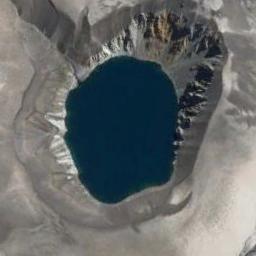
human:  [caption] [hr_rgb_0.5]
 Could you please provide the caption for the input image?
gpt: The nearly circular blue lake is surrounded by yellow-brown mountains .

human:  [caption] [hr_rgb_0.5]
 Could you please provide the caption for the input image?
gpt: The ground is rough around the lake .

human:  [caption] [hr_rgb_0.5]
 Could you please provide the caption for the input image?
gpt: The lake blends with the green space .

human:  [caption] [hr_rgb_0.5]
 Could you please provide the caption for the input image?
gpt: The lake lies in a rolling wasteland and the water is blue .

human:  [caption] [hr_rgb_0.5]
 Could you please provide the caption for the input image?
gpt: The lake is on a gray mountain .